Question: I'm trying to implement collision detection and a physics-based bounce of one sprite off of another sprite rotated by multitouch. In the image, see that the two yellow dots are the simultaneous touch points and I've calculated the proper position and angle for the cloud based on those touches in the 'ccTouchesBegan' method as well as the 'ccTouchesMoved' method. As the user moves and rotates the two touches the cloud follows and rotates accordingly.

I attempted to pass the angle of the cloud to another method when bird collided with the cloud using 'CGRectIntersectsRect' and rolling my own sort of collision/bounce with math, but this did not produce the desired results so I turned to Box2D.
After going through 4 or 5 of Ray Wenderlich's tutorials, I'm having trouble meshing the movement I created with the multi-touch cloud with the bodies, fixtures, mouseJoints, and worlds of Box2D.
I've read this: <URL>
...and already gone through this: <URL>
My latest 'ccTouchesMoved' method looks like this:
'''
- (void)ccTouchesBegan:(NSSet *)touches withEvent:(UIEvent *)event {
if (_mouseJoint != NULL) return;
UITouch *myTouch = [touches anyObject];
CGPoint location = [myTouch locationInView:[myTouch view]];
location = [[CCDirector sharedDirector] convertToGL:location];
b2Vec2 locationWorld = b2Vec2(location.x/PTM_RATIO, location.y/PTM_RATIO);
if (_cloudFixture->TestPoint(locationWorld)) {
b2MouseJointDef md;
md.bodyA = _groundBody;
md.bodyB = _cloudBody;
md.target = locationWorld;
md.collideConnected = true;
md.maxForce = 1000.0f * _cloudBody->GetMass();
_mouseJoint = (b2MouseJoint *)_world->CreateJoint(&md);
_cloudBody->SetAwake(true);
}
NSSet *allTouches = [event allTouches];
if([allTouches count] == 2){
UITouch * touch1 = [[allTouches allObjects] objectAtIndex:0];
CGPoint location1 = [touch1 locationInView: [touch1 view]];
location1 = [[CCDirector sharedDirector] convertToGL:location1];
UITouch * touch2 = [[allTouches allObjects] objectAtIndex:1];
CGPoint location2 = [touch2 locationInView: [touch2 view]];
location2 = [[CCDirector sharedDirector] convertToGL:location2];
//EASIER TO WORK WITH INTS
int touch1X = location1.x;
int touch2X = location2.x;
int touch1Y = location1.y;
int touch2Y = location2.y;
//FIND THE LEFT-MOST TOUCH
int minX = (touch1X < touch2X) ? touch1X : touch2X;
int maxX = (minX == touch1X) ? touch2X : touch1X;
//FIND THE BOTTOM-MOST TOUCH
int minY = (touch1Y < touch2Y) ? touch1Y : touch2Y;
int maxY = (minY == touch1Y) ? touch2Y : touch1Y;
int touchXDiff = maxX - minX;
int touchYDiff = maxY - minY;
[_cloud setPosition:ccp(touchXDiff/2 + minX, touchYDiff/2 + minY)];
//ROTATE CLOUD AS IT MOVES
int offDiffX = touch1X - touch2X;
int offDiffY = touch1Y - touch2Y;
float angleRadians = atanf((float)offDiffY / (float)offDiffX);
float angleDegrees = CC_RADIANS_TO_DEGREES(angleRadians);
float cloudAngle = -1 * angleDegrees;
//[_cloud setRotation:cloudAngle];
_cloudBody->SetTransform( _cloudBody->GetPosition(), cloudAngle );
}
}
-(void)ccTouchesMoved:(NSSet *)touches withEvent:(UIEvent *)event {
if (_mouseJoint == NULL) return;
UITouch *myTouch = [touches anyObject];
CGPoint location = [myTouch locationInView:[myTouch view]];
location = [[CCDirector sharedDirector] convertToGL:location];
NSSet *allTouches = [event allTouches];
if([allTouches count] == 2){
UITouch * touch1 = [[allTouches allObjects] objectAtIndex:0];
CGPoint location1 = [touch1 locationInView: [touch1 view]];
location1 = [[CCDirector sharedDirector] convertToGL:location1];
UITouch * touch2 = [[allTouches allObjects] objectAtIndex:1];
CGPoint location2 = [touch2 locationInView: [touch2 view]];
location2 = [[CCDirector sharedDirector] convertToGL:location2];
//EASIER TO WORK WITH INTS
int touch1X = location1.x;
int touch2X = location2.x;
int touch1Y = location1.y;
int touch2Y = location2.y;
//FIND THE LEFT-MOST TOUCH
int minX = (touch1X < touch2X) ? touch1X : touch2X;
int maxX = (minX == touch1X) ? touch2X : touch1X;
//FIND THE BOTTOM-MOST TOUCH
int minY = (touch1Y < touch2Y) ? touch1Y : touch2Y;
int maxY = (minY == touch1Y) ? touch2Y : touch1Y;
int touchXDiff = maxX - minX;
int touchYDiff = maxY - minY;
//ROTATE CLOUD AS IT MOVES
int offDiffX = touch1X - touch2X;
int offDiffY = touch1Y - touch2Y;
float angleRadians = atanf((float)offDiffY / (float)offDiffX);
float angleDegrees = CC_RADIANS_TO_DEGREES(angleRadians);
float cloudAngle = -1 * angleDegrees;
//BEFORE BOX2D
//[_cloud setRotation:cloudAngle];
//[_cloud setPosition:ccp(touchXDiff/2 + minX, touchYDiff/2 + minY)];
//WITH BOX2D
_cloudBody->SetTransform( _cloudBody->GetPosition(), cloudAngle );
b2Vec2 locationWorld = b2Vec2((touchXDiff/2 + minX)/PTM_RATIO, (touchYDiff/2 + minY)/PTM_RATIO);
_mouseJoint->SetTarget(locationWorld);
}
}
'''
(for clarity): What is happening, is that when the Box2D code is implemented, the cloud only responds to the first touch, does not adjust to the angle created between the touches and does not follow the two touches. How can I accomplish this with Box2D?
Does anyone have any suggestions?
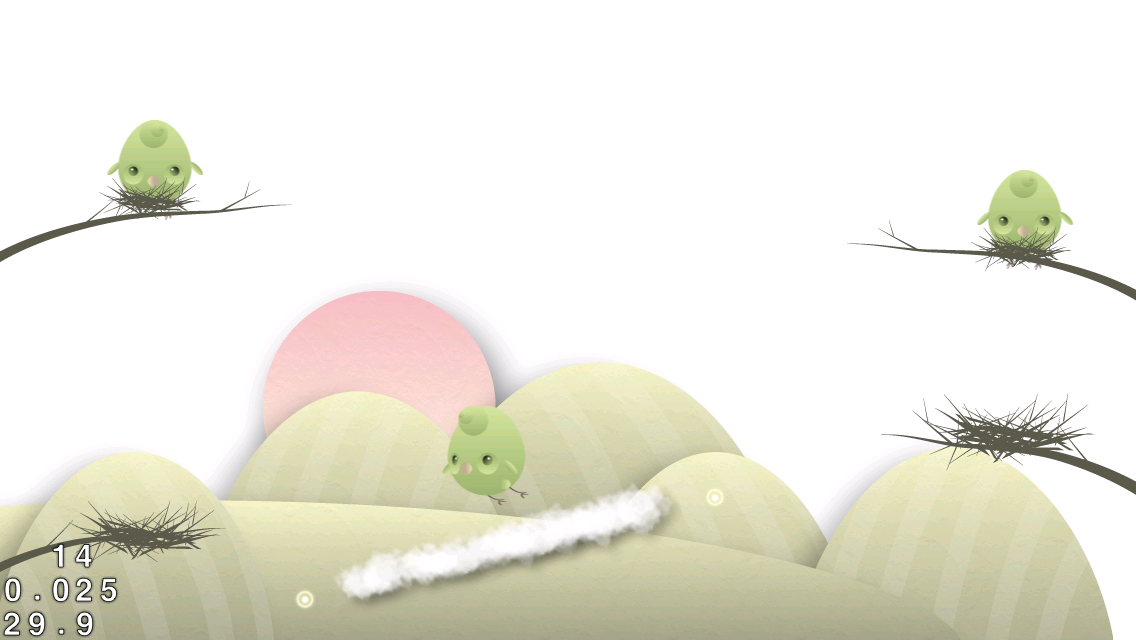
Answer: Cute artwork!
You'll want to imbue your multitouch body with velocity and position information so as to get a proper collision response from other bodies interacting with it.
The kinematic body is actually perfectly suited for this purpose. What you do is set the geometry of the cloud and as multitouch positions update, you compute the linear and angular velocities required to move the cloud from its current position to a new target position defined by the touches. This is how you move a kinematic body (with velocities). You'll be able to make it gently drift or rigidly follow the motion --- with a kinematic body, it will collide rigidly and will not have any momentum imparted upon itself from collisions.
You will also need to figure out how to deal with the fact that the actual length of the kinematic body can and will change as fingers move.
Hope that helps